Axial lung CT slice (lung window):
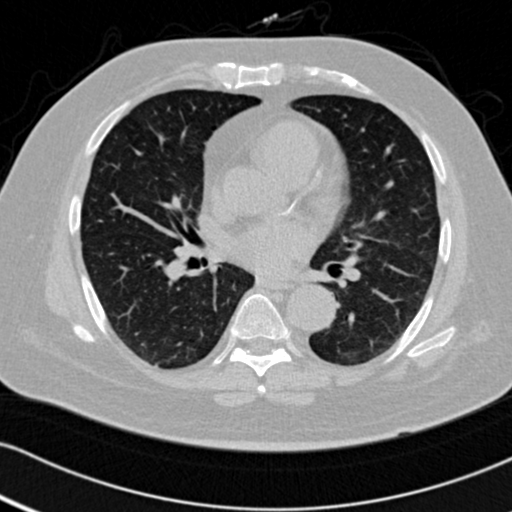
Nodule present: no